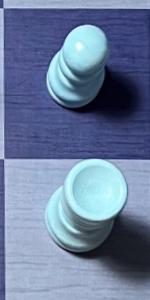
Label: Rook_White